Question: I have created a Powershell script to do a timed restart on my server. This is a snippet of my code and more specifically the startServers Function.
I have added the global variables into the function in an effort to have an example.
Basically each server name is the name of a shortcut that starts an exe in a separate directory. The names are exactly that and have no .lnk after (I have tried both ways).
The aff array is for processor affinity.
This script should:
1. For Each Server
2. Create a New Sysem Diag Process with start info
3. Start the process
4. Set affinity
This is not the case: I get an error revolving around the "arg0" and it not being able to start the process. I suppose if anyone has some further explanation of what is going on with args0 and what it is would be helpful.
Code Snippet:
'''
function startServers
{
#Added For Example Purposes
$servers = @( "public", "private" )
$aff = @( 196, 56 )
#End
$i = 0
foreach($s in $servers)
{
$app_name = "$s"
$a = $aff[$i]
$app_arguments = "arg0"
$pinfo = New-Object System.Diagnostics.ProcessStartInfo
$pinfo.Arguments = $app_arguments
$pinfo.FileName = $app_name
$p = New-Object System.Diagnostics.Process
$p.StartInfo = $pinfo
$p.Start()
$p.ProcessorAffinity=$a
$i = $i + 1
#Start "$s"
Write-Output "Starting $s"
}
}
'''

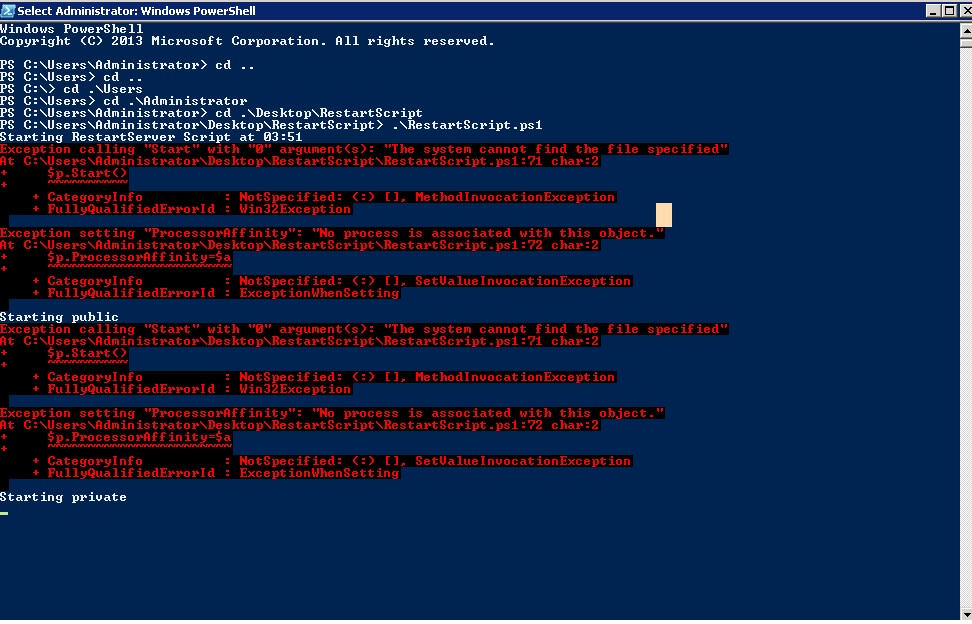
Answer: '''
function startServers {
$i = 0
$global:pids = @( )
foreach($s in $servers)
{
$a = $aff[$i]
$Starter = Start-Process -FilePath $s -WindowStyle Minimized -PassThru
$Process = Get-Process -Id $Starter.ID
$global:pids += $Process.ID
$Process.ProcessorAffinity = $a
$CurrentTime = updateTime
Write-Output "Starting $s at $CurrentTime"
$i = $i + 1
Start-Sleep -s 10
}
return
}
'''
This is how I ended up solving the problem. I switched over to tracking the process by PID.
I used -PassThru on my Start-Process and I made it a variable.
I then made a variable that would hold the PID after it was started called Process.
Then you do the basic $foo.ProcessorAffinity = foo and you get your result.